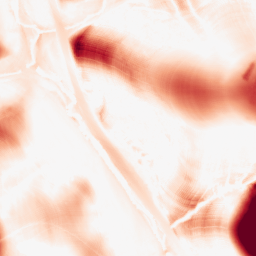
Category: morphological
Decomposition family: morphological
Decomposition parameters: operation: opening
size: 50
Upsampling method: sinc_hamming
Upsampling parameters: scale: 2
kernel_size: 16
Upsampling scale: 2